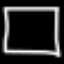
Label: square